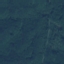
Label: Forest